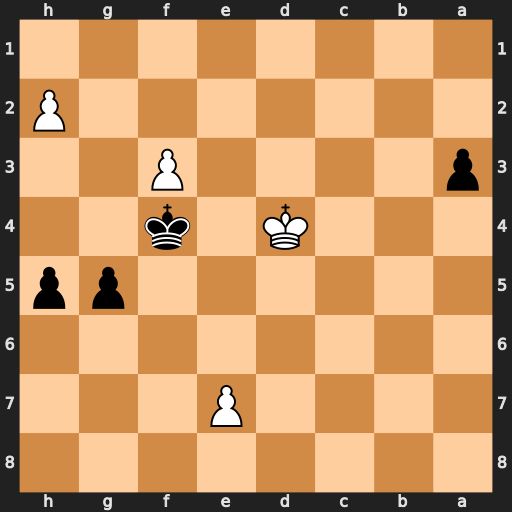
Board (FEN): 8/4P3/8/6pp/3K1k2/p4P2/7P/8
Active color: b
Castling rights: -
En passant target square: -
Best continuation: a2 Kc4 a1=Q